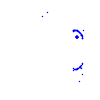
Particle: proton